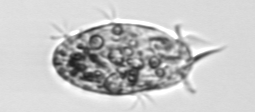
Label: Euplotes